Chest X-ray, PA view. Patient: 54 years old, sex F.
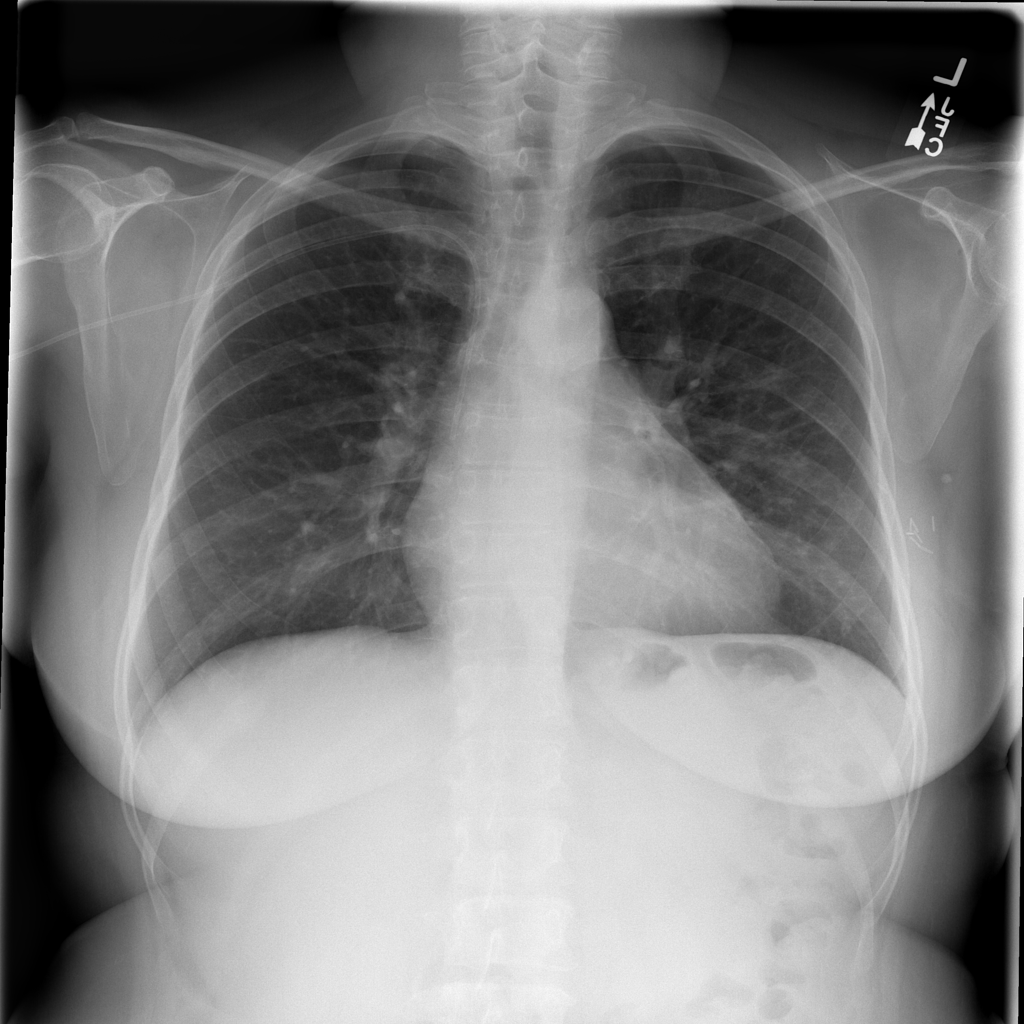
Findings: No Finding